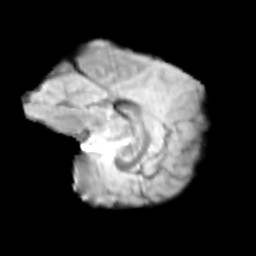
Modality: T2w
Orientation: sagittal
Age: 13
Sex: female
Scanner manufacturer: siemens
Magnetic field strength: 3 T
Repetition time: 3.8 s
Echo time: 0.07 s